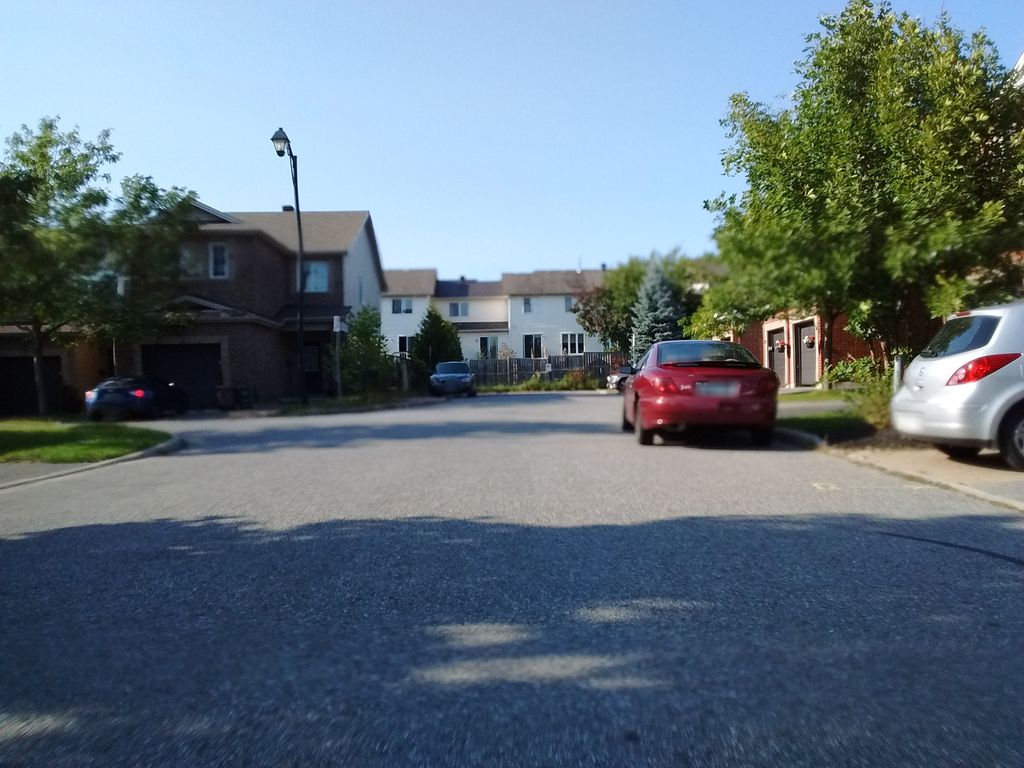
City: ottawa-gatineau